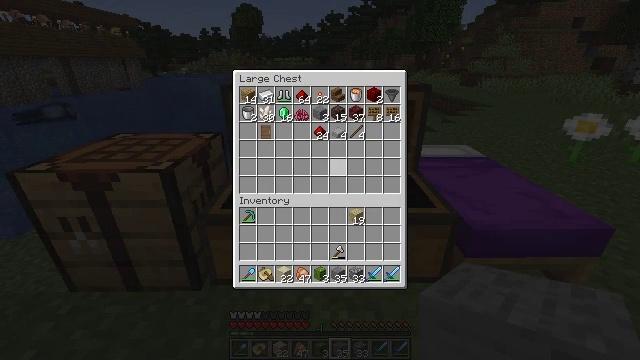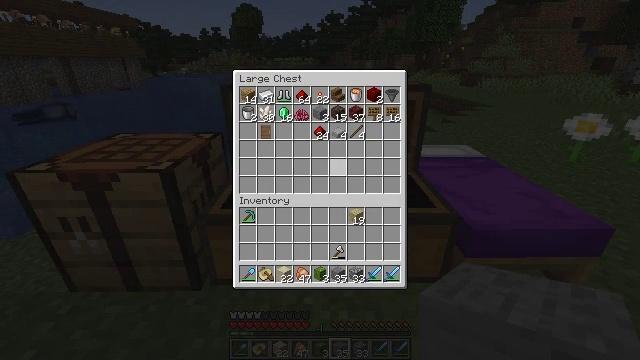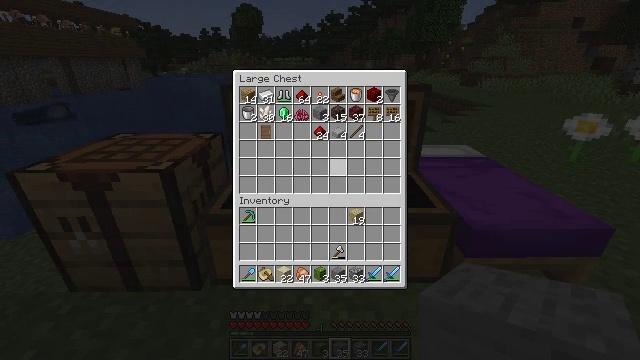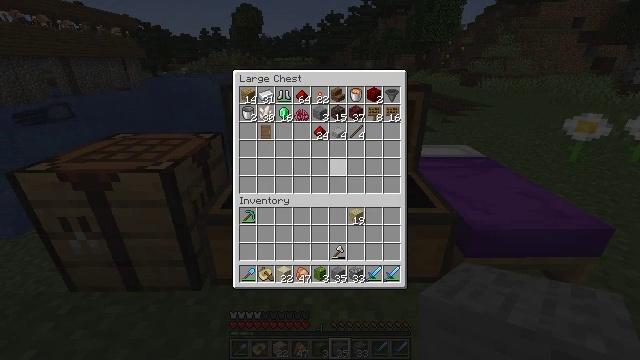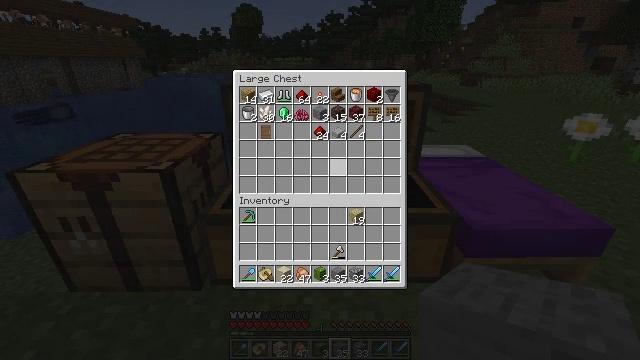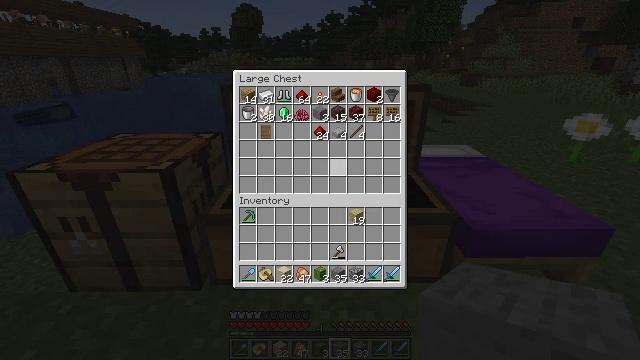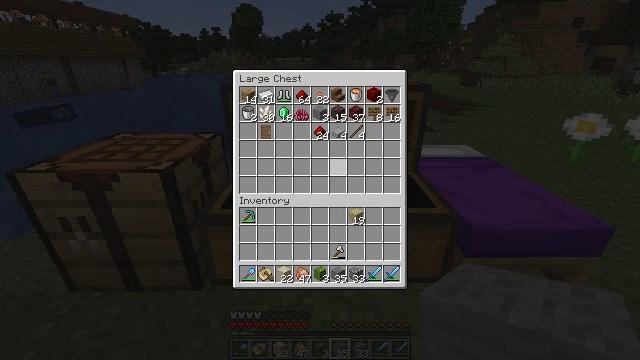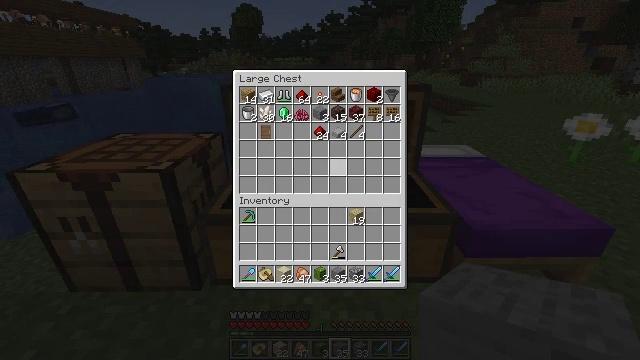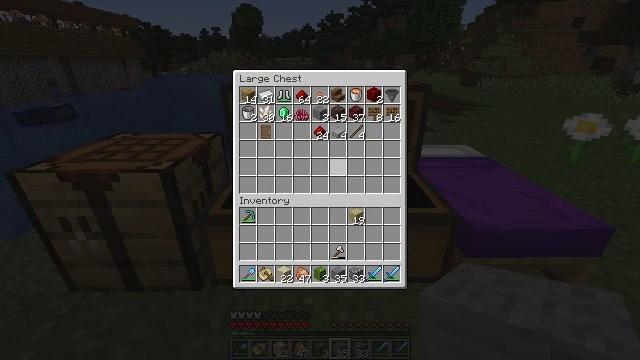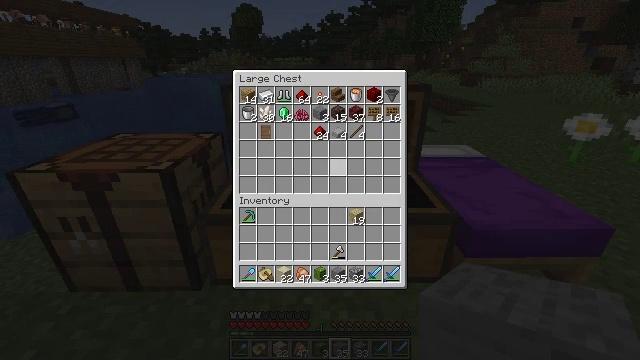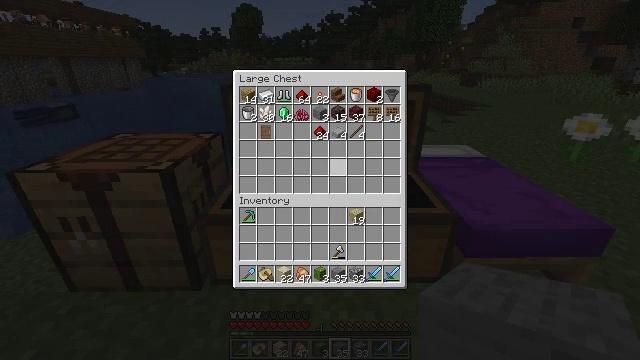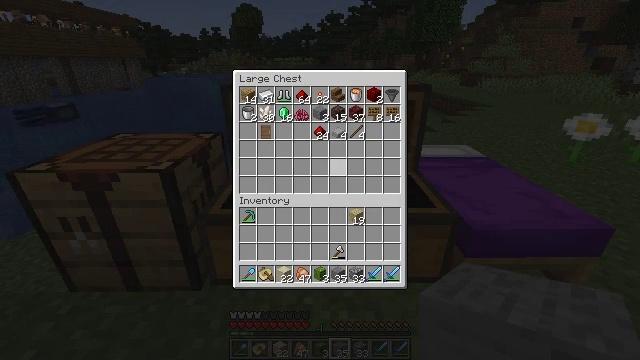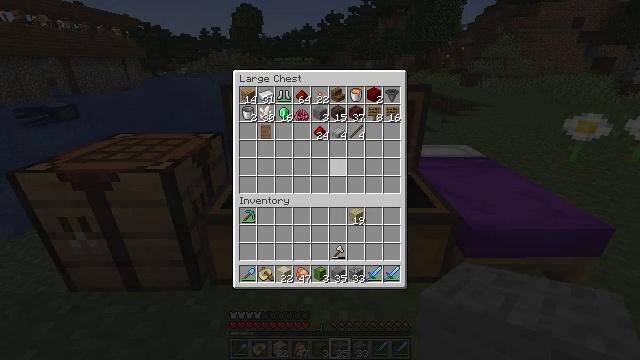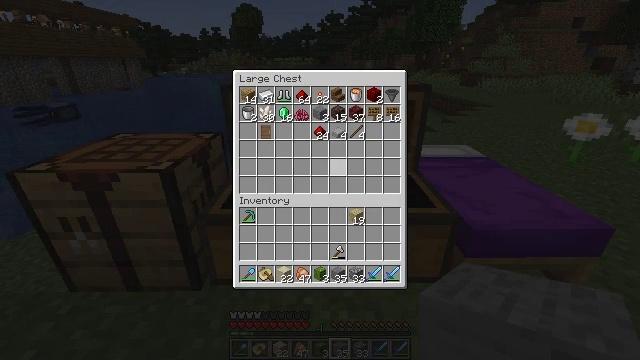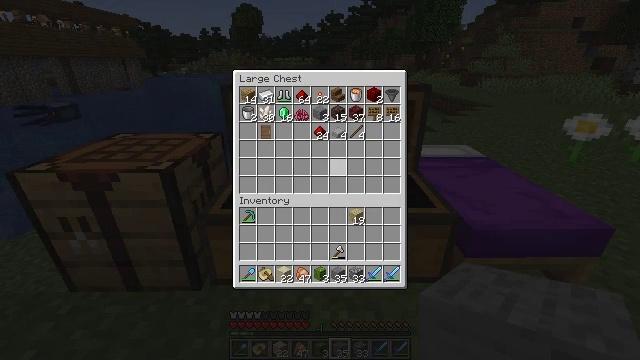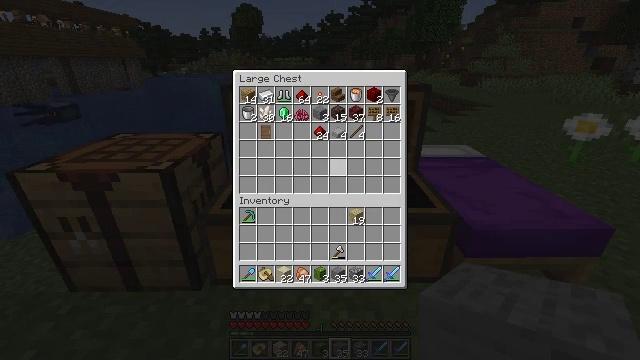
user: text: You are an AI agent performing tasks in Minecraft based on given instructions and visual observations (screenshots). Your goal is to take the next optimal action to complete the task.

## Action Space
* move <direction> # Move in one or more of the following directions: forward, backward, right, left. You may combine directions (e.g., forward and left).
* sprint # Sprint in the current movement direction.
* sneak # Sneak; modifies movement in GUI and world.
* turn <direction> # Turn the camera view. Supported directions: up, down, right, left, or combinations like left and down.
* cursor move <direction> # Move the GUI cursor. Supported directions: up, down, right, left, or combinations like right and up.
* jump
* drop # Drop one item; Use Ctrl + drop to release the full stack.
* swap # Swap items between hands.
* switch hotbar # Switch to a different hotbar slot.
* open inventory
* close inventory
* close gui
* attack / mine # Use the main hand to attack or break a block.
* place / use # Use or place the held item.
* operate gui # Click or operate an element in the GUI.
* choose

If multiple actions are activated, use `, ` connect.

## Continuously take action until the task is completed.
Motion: motion action
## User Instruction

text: Mine the sweet berry bush.
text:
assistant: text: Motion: no_op
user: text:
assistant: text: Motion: no_op
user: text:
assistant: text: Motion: no_op
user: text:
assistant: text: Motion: no_op
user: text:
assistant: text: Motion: no_op
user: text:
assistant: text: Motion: no_op
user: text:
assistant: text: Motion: no_op
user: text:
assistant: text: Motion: no_op
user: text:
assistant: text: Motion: no_op
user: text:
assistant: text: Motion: no_op
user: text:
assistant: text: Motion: no_op
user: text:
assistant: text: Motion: no_op
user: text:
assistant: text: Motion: no_op
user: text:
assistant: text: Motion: no_op
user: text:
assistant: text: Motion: no_op
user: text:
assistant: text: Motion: no_op
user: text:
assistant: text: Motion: no_op
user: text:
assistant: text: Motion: no_op
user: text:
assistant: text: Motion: no_op
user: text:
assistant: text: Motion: no_op
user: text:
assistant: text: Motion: no_op
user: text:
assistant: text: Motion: no_op
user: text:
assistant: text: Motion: no_op
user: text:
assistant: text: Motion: no_op
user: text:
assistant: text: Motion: no_op
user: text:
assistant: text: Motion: no_op
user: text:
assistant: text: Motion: no_op
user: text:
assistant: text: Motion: turn right
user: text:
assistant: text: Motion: turn right
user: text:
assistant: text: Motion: turn right